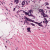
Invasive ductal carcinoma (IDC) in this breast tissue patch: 0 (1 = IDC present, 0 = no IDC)